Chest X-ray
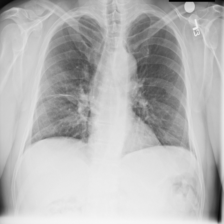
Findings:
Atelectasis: positive
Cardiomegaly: negative
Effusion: negative
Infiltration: negative
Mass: negative
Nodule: negative
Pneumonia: negative
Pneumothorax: negative
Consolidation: negative
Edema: negative
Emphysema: negative
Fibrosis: negative
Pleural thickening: negative
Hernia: negative